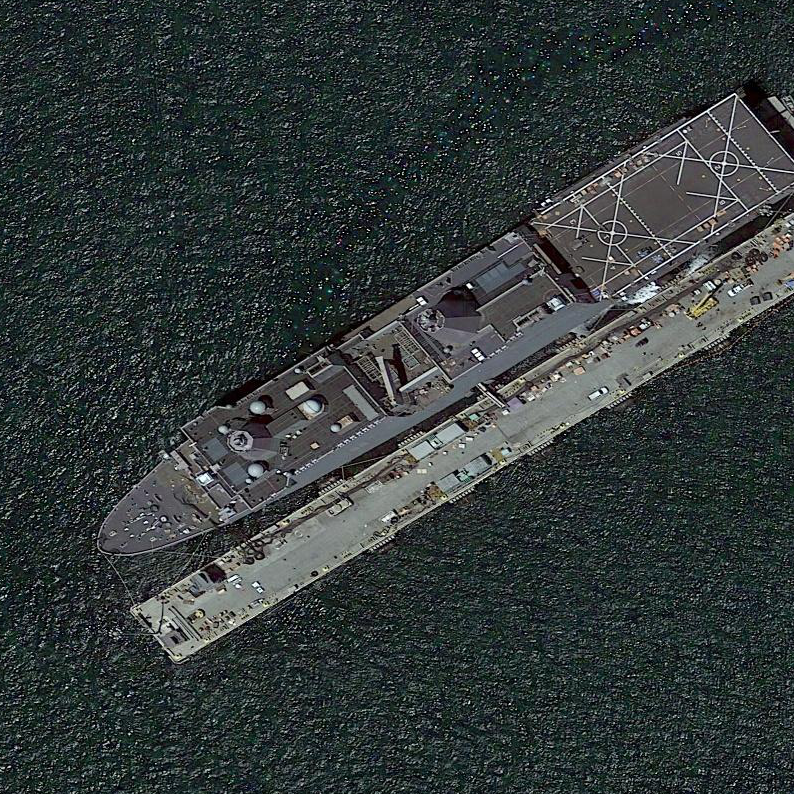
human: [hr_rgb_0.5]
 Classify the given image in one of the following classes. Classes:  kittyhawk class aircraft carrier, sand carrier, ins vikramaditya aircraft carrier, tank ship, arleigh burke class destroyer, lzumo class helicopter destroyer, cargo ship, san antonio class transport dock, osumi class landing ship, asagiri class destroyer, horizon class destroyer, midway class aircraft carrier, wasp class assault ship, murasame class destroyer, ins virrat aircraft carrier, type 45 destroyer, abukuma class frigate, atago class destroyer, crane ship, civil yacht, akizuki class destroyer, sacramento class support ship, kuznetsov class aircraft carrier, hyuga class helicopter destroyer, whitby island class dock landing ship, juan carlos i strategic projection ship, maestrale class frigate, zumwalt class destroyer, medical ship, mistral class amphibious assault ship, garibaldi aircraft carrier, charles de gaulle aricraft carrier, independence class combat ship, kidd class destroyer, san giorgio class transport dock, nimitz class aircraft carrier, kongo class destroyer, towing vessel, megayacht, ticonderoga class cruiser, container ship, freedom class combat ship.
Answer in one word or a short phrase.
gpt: San Antonio class transport dock